Question: What is the discount on the seed mix?
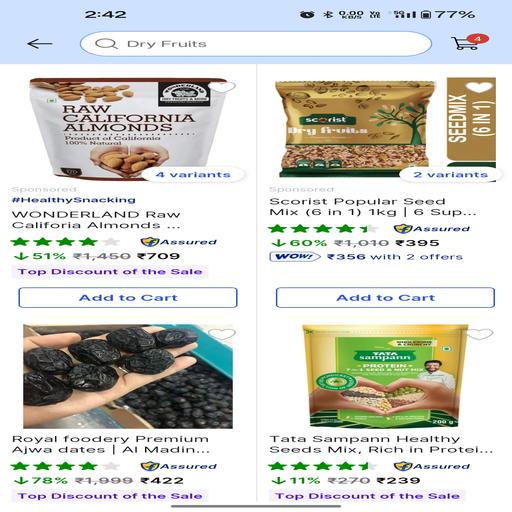
Answer: 60% off